Question: I am trying to change the color of '<li>' elements when they are between 30% and 60% of the viewport.
So I have this grid of elements stacking side by side like this:

I ran into few plugins like Waypoints, Viewport Checker and few others but nothing good.
Any idea?
I am using a pretty simple structure :
<URL>
'''
<!doctype html>
<html lang="en">
<head>
<meta charset="utf-8">
<title></title>
<meta name="description" content="">
<meta name="author" content="">
<link rel="stylesheet" href="css/reset.css">
<link rel="stylesheet" href="css/styles.css">
<script src="http://code.jquery.com/jquery-latest.min.js" type="text/javascript"></script>
<script src="js/main.js"></script>
<!--[if lt IE 9]>
<script src="http://html5shiv.googlecode.com/svn/trunk/html5.js"></script>
<![endif]-->
</head>
<body>
<ul>
<li></li>
<li></li>
<li></li>
<li></li>
<li></li>
<li></li>
<li></li>
<li></li>
<li></li>
<li></li>
<li></li>
<li></li>
<li></li>
<li></li>
<li></li>
<li></li>
<li></li>
<li></li>
<li></li>
</ul>
</body>
</html>
'''
'''
ul {
margin: auto;
}
ul li {
width: 300px;
height: 200px;
background: #f5f5f5;
float: left;
margin: 10px;
}
ul li.middleviewport{
background:red;
}
'''
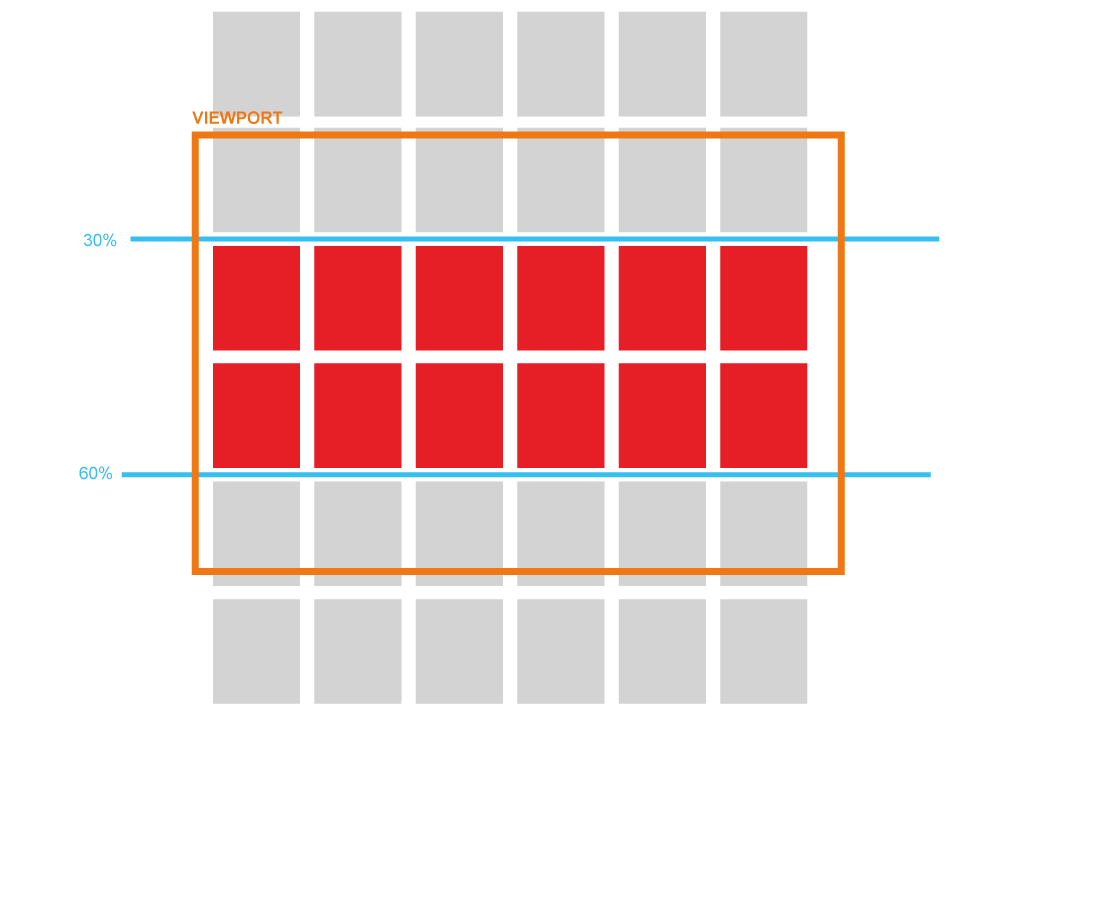
Answer: 1. Use scroll event handler on window
2. Loop over all the li elements to check if the element is in the interested viewport
3. Get the li position from top and check if it is in the interested viewport section.
<URL>
Changed the height of 'li' for demo purpose.
See the comments inline in the code.
'''
$(document).ready(function() {
// Get viewport height, gridTop and gridBottom
var windowHeight = $(window).height(),
gridTop = windowHeight * .3,
gridBottom = windowHeight * .6;
$(window).on('scroll', function() {
// On each scroll check if 'li' is in interested viewport
$('ul li').each(function() {
var thisTop = $(this).offset().top - $(window).scrollTop(); // Get the 'top' of this 'li'
// Check if this element is in the interested viewport
if (thisTop >= gridTop && (thisTop + $(this).height()) <= gridBottom) {
$(this).css('background', 'red');
} else {
$(this).css('background', 'gray');
}
});
});
});
'''
'''
ul {
margin: 0;
list-style-type: none;
padding: 0;
}
ul li {
width: 50px;
height: 30px;
background: #f5f5f5;
float: left;
margin: 10px;
text-align: center;
padding-top: 10px
}
ul li.middleviewport {
background: red;
}
'''
'''
<script src="https://ajax.googleapis.com/ajax/libs/jquery/1.10.0/jquery.min.js"></script>
<ul>
<li>1</li>
<li>2</li>
<li>3</li>
<li>4</li>
<li>5</li>
<li>6</li>
<li>7</li>
<li>8</li>
<li>9</li>
<li>10</li>
<li>11</li>
<li>12</li>
<li>13</li>
<li>14</li>
<li>15</li>
<li>16</li>
<li>17</li>
<li>18</li>
<li>19</li>
<li>20</li>
<li>1</li>
<li>2</li>
<li>3</li>
<li>4</li>
<li>5</li>
<li>6</li>
<li>7</li>
<li>8</li>
<li>9</li>
<li>10</li>
<li>11</li>
<li>12</li>
<li>13</li>
<li>14</li>
<li>15</li>
<li>16</li>
<li>17</li>
<li>18</li>
<li>19</li>
<li>20</li>
<li>1</li>
<li>2</li>
<li>3</li>
<li>4</li>
<li>5</li>
<li>6</li>
<li>7</li>
<li>8</li>
<li>9</li>
<li>10</li>
<li>11</li>
<li>12</li>
<li>13</li>
<li>14</li>
<li>15</li>
<li>16</li>
<li>17</li>
<li>18</li>
<li>19</li>
<li>20</li>
<li>1</li>
<li>2</li>
<li>3</li>
<li>4</li>
<li>5</li>
<li>6</li>
<li>7</li>
<li>8</li>
<li>9</li>
<li>10</li>
<li>11</li>
<li>12</li>
<li>13</li>
<li>14</li>
<li>15</li>
<li>16</li>
<li>17</li>
<li>18</li>
<li>19</li>
<li>20</li>
</ul>
'''